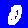
Digit: 0